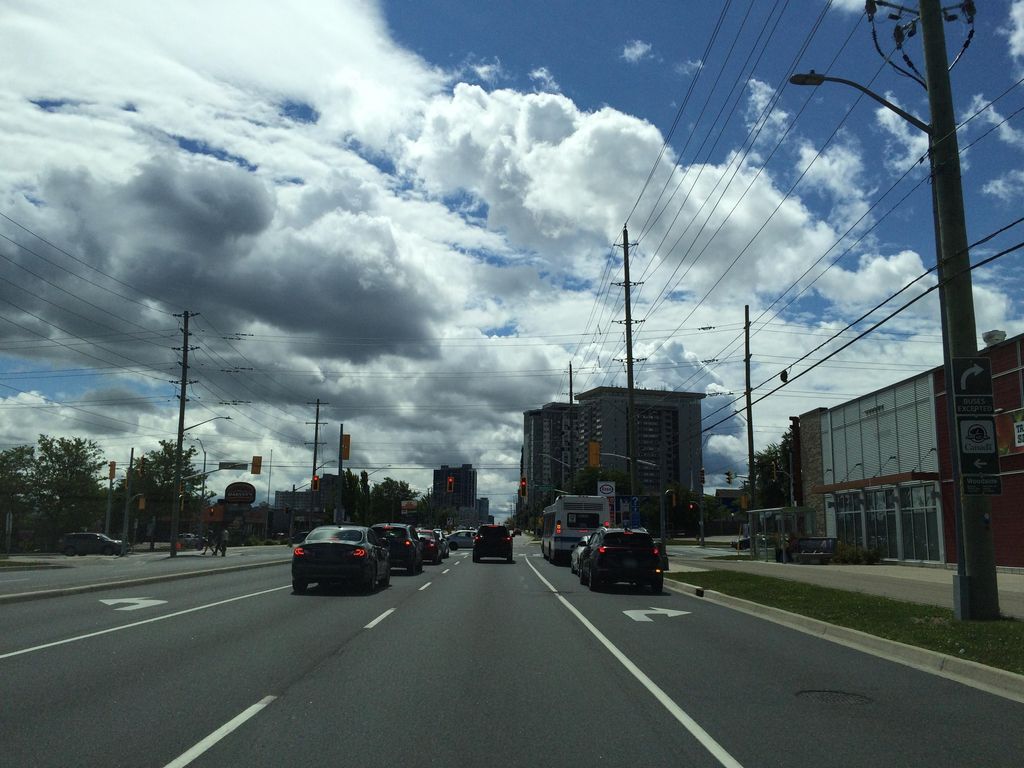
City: kitchener-waterloo